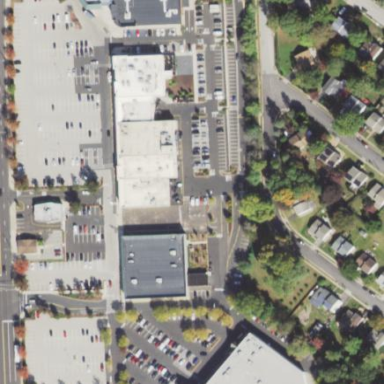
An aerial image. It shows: Retail area.